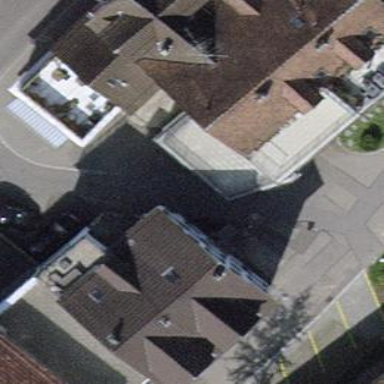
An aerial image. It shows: Terrace building.